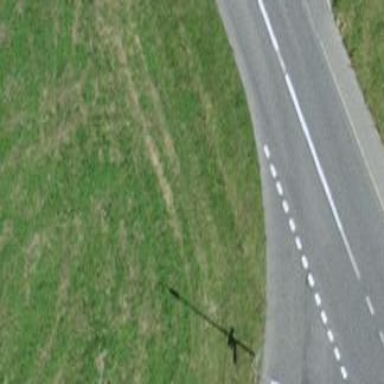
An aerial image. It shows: Tertiary road leading to roundabout junction.